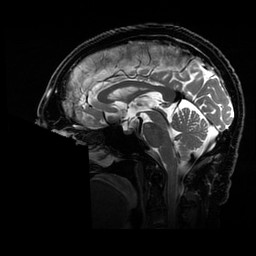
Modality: T2w
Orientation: axial